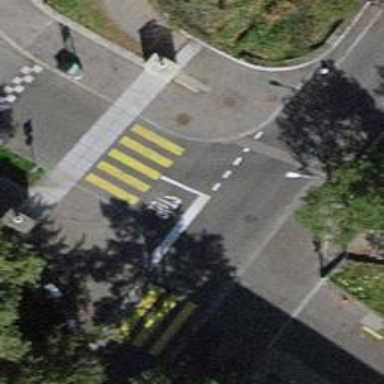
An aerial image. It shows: Uncontrolled zebra crossing with notable zebra markings.